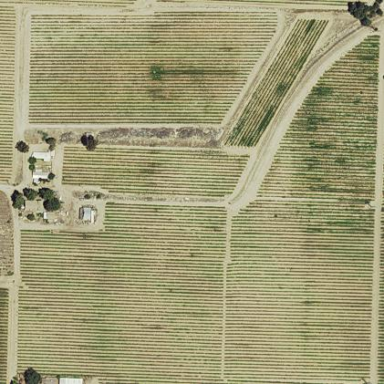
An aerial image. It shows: Beautiful vineyard in the countryside.